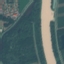
Land use / land cover: River